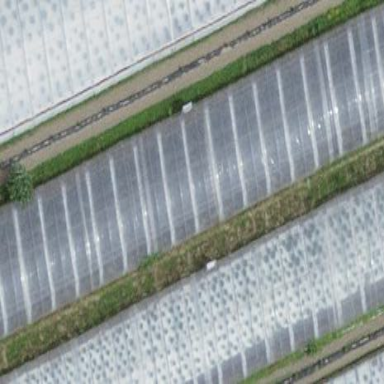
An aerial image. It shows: Greenhouse.